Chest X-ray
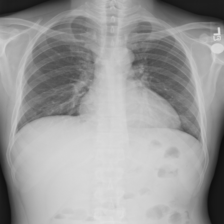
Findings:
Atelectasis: negative
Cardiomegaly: negative
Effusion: negative
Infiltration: negative
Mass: negative
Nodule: negative
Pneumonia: negative
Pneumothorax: negative
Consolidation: negative
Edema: negative
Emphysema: negative
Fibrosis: negative
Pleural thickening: negative
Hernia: negative